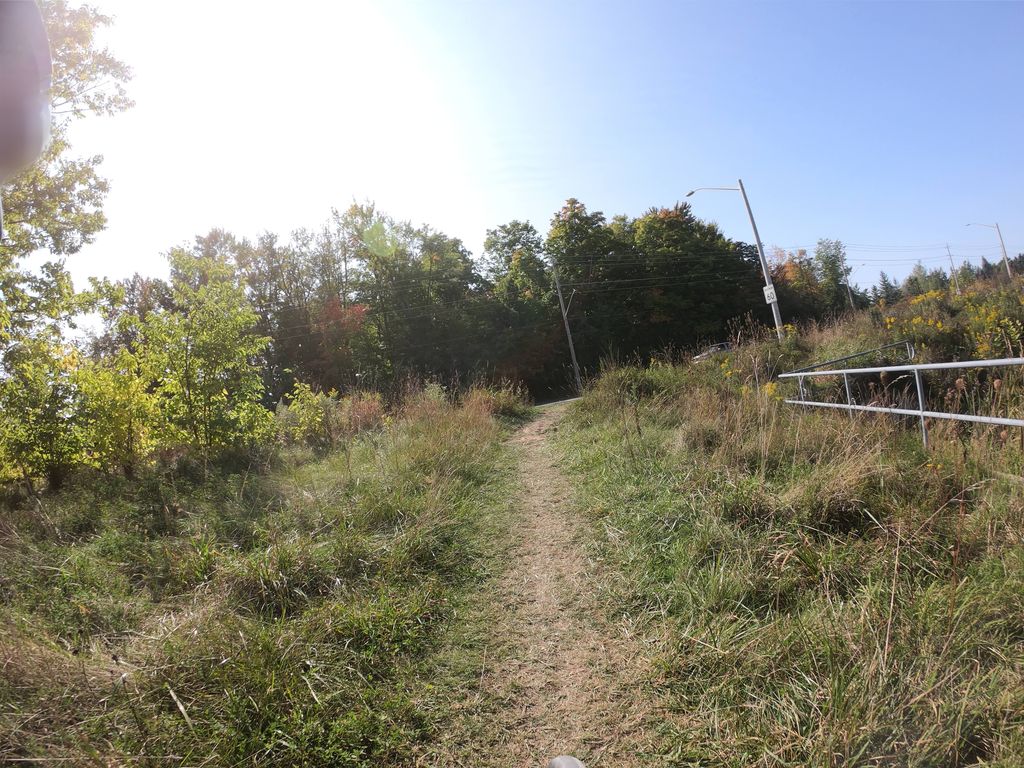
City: kitchener-waterloo